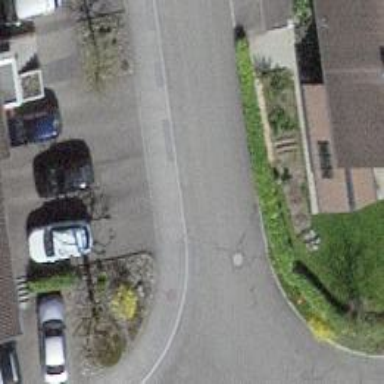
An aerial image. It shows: Sidewalk.